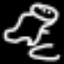
Label: frog